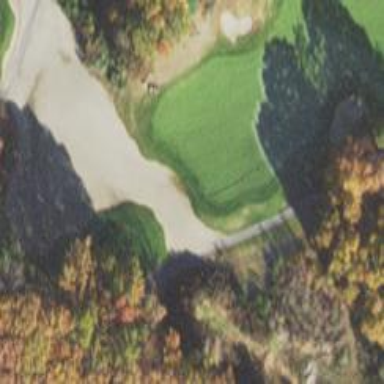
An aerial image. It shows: Sandy area is golf bunker.